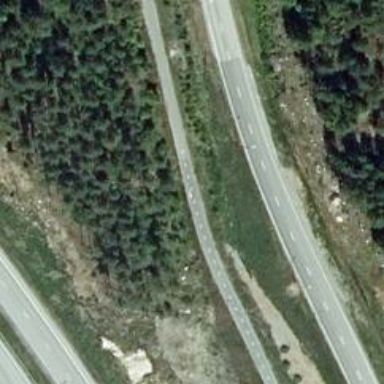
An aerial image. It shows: Asphalt cycleway.